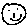
Label: smiley face